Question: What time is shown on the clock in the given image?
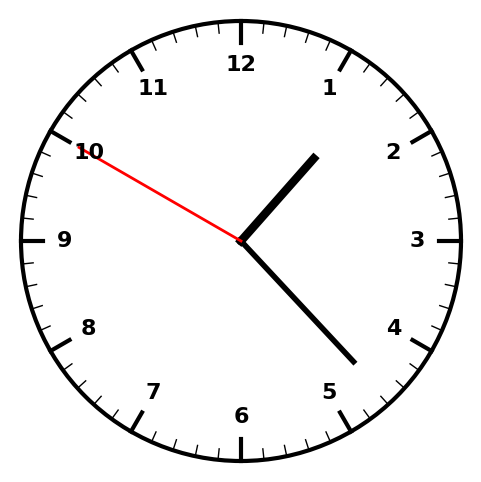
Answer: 01:22:50